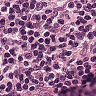
Metastatic tissue present: no